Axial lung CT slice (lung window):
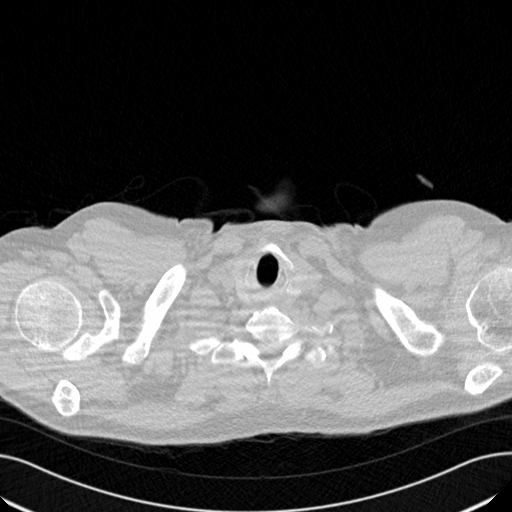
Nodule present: no